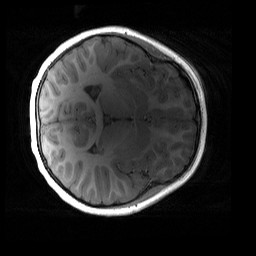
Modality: T1w
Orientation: axial
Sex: female
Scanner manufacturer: siemens
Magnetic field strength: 3 T
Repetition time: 1.9 s
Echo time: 0.00243 s